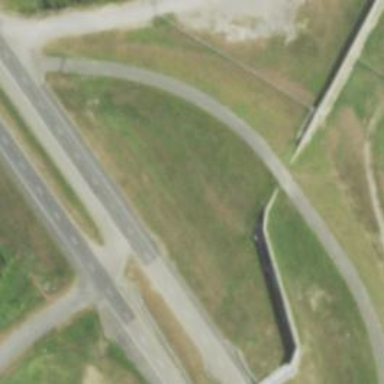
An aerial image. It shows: Secondary link road.